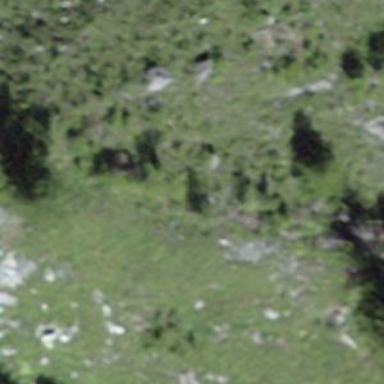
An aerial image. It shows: Natural area of fell.